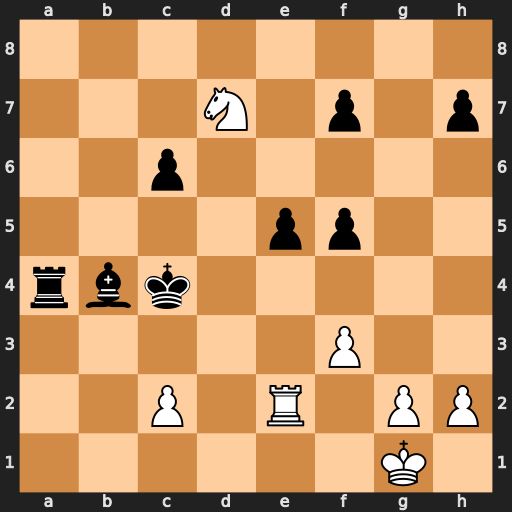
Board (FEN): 8/3N1p1p/2p5/4pp2/rbk5/5P2/2P1R1PP/6K1
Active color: w
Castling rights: -
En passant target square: -
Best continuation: Nb6+ Kb5 Nxa4